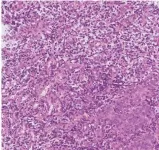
The treatment process and clinical outcome of the patient who achieved a pathologic complete response to conversion therapy. (B) PD-L1 assay of the primary lesion on needle biopsy by immunohistochemical staining with DAKO 22C3 antibody. Magnification, x200.
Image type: pathology (immunostaining)